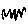
Label: zigzag